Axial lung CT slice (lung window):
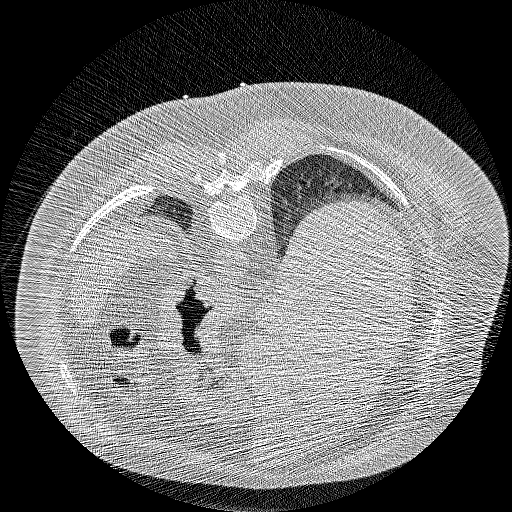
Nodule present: no